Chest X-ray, PA view. Patient: 65 years old, sex M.
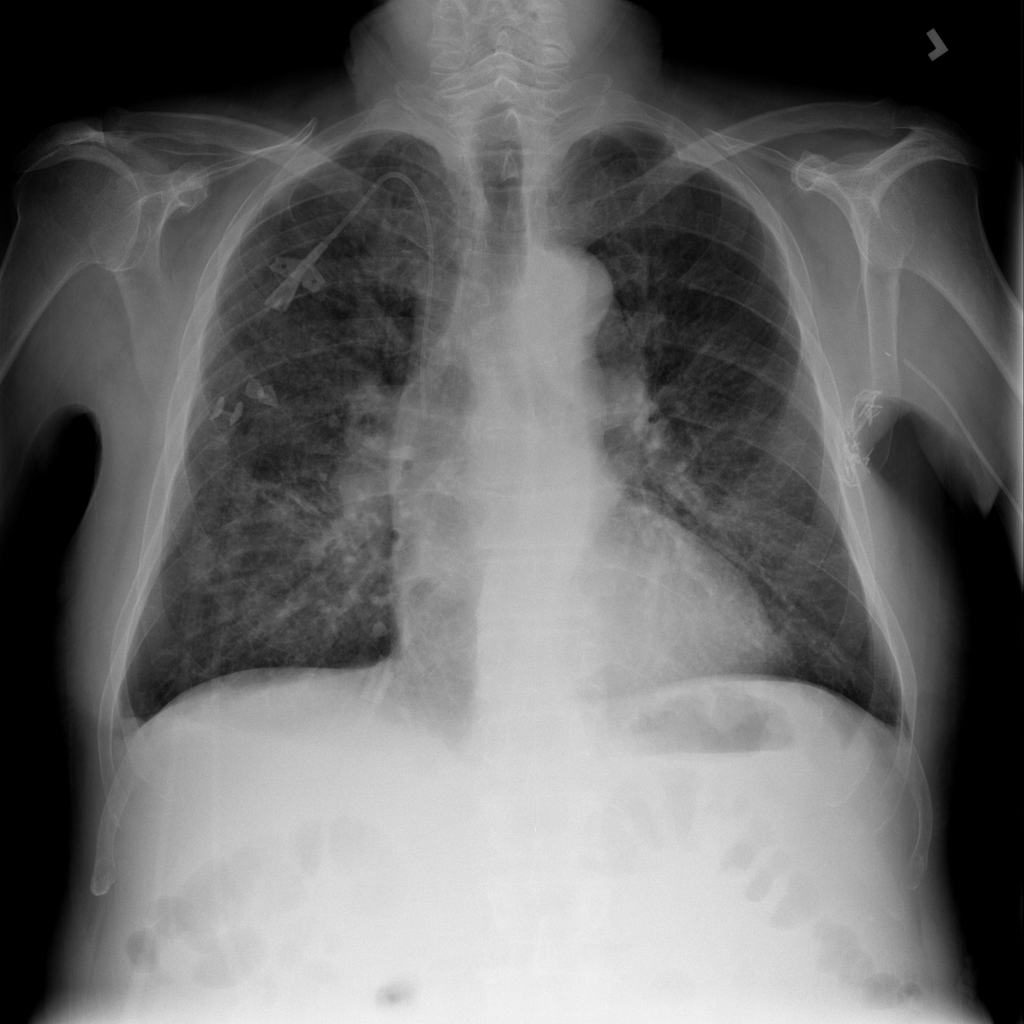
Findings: Infiltration, Nodule